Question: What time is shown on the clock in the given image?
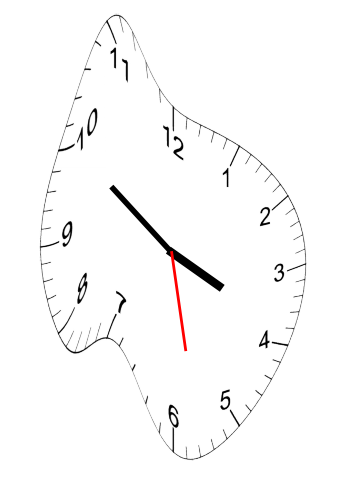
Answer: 03:50:28